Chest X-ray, AP view. Patient: 62 years old, sex F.
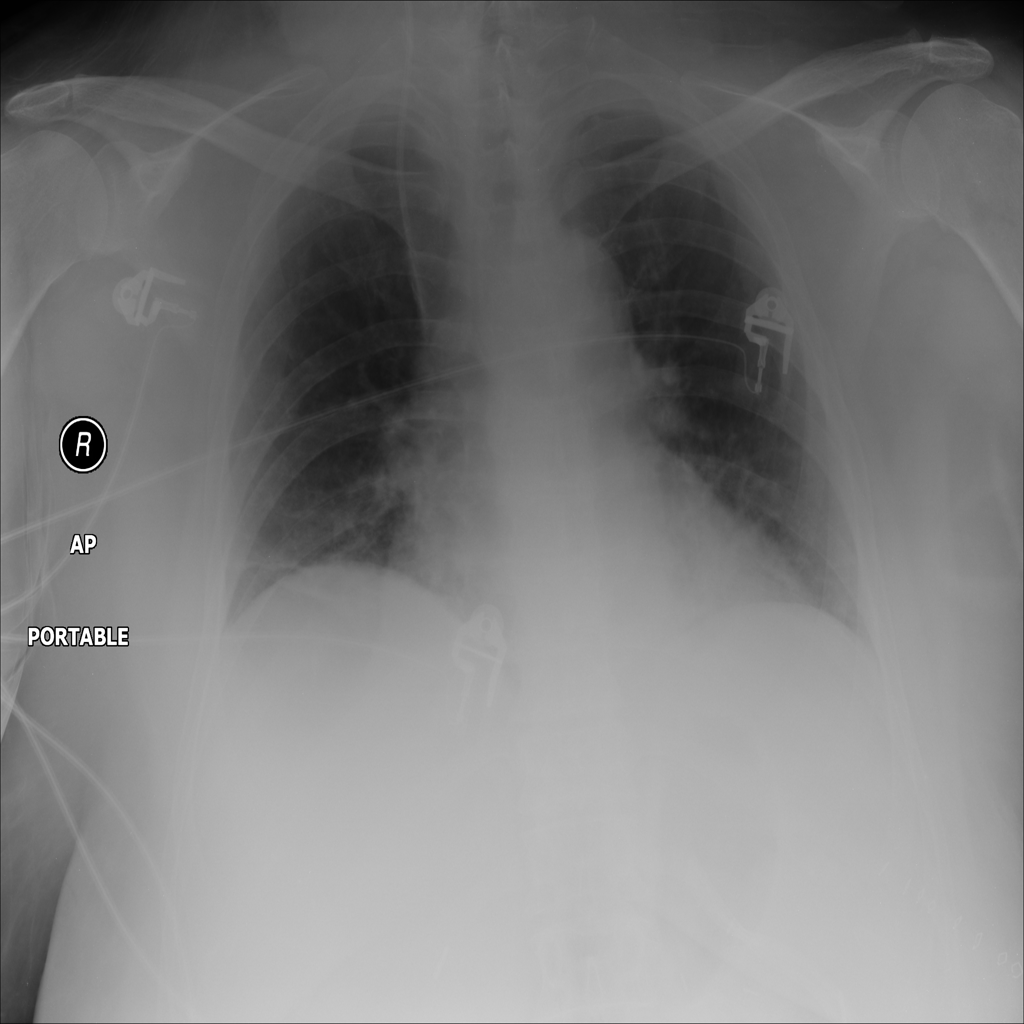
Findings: No Finding